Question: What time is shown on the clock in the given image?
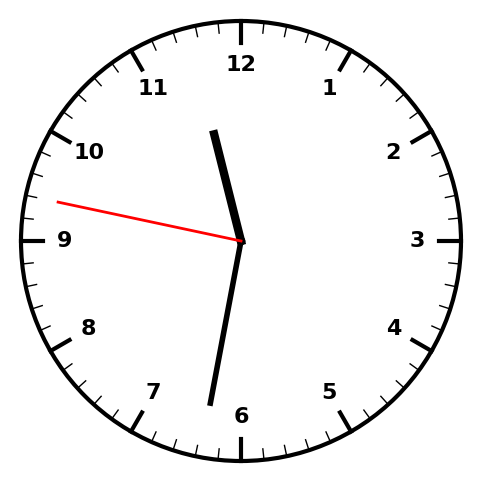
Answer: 11:31:47